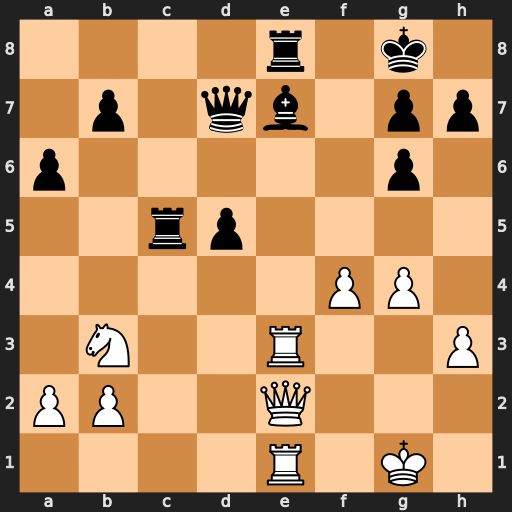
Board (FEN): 4r1k1/1p1qb1pp/p5p1/2rp4/5PP1/1N2R2P/PP2Q3/4R1K1
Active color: w
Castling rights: -
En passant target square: -
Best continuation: Rxe7 Rxe7 Qxe7 Qxe7 Rxe7